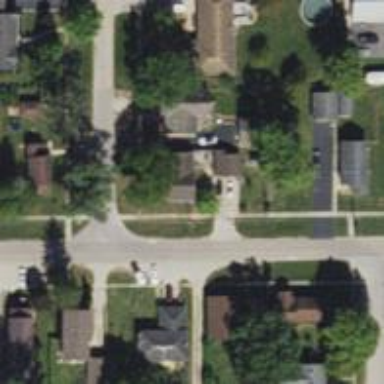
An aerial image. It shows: Residential road.